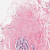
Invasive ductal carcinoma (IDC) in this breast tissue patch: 0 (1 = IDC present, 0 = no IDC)